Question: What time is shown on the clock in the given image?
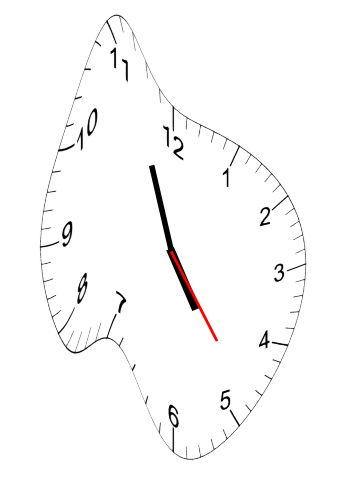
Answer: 04:56:24